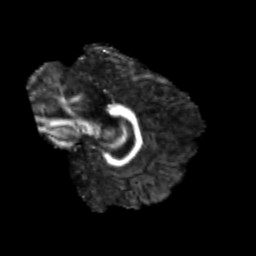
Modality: FA
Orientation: sagittal
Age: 24
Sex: male
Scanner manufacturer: siemens
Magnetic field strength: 3 T
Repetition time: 3.5 s
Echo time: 0.113 s